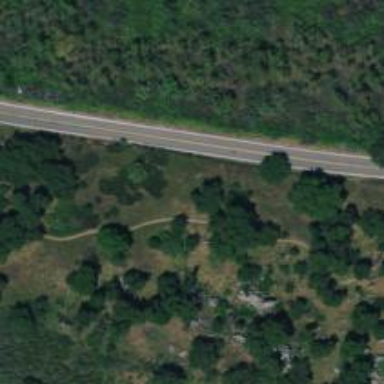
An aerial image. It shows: Path.